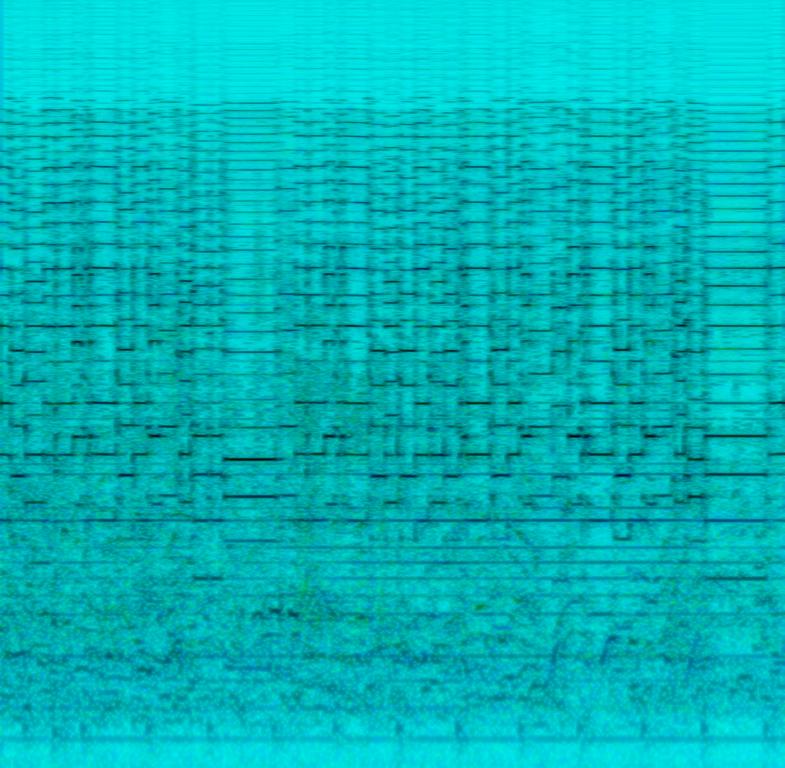
The low quality recording features a bagpipe solo melody with some crowd noises in the background. The recording is noisy.